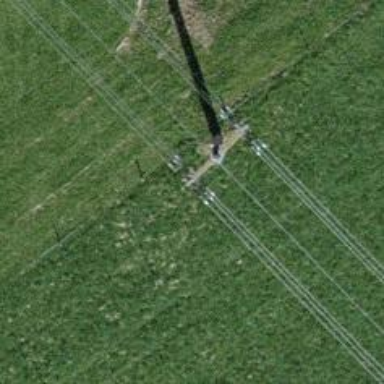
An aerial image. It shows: Power line is depicted.